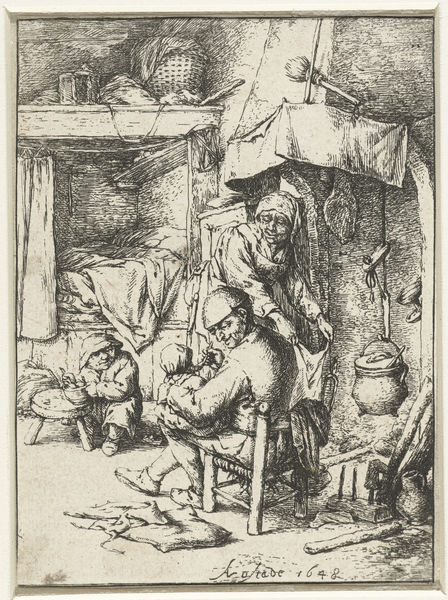
Titel: Vader met kind op schoot in interieur
Künstler: Adriaen van Ostade
Standort: Amsterdam
Institution: Rijksmuseum
Schlagwörter: feuer, mann, frau, holz, stuhl, zeichnung, zimmer, blick, kleidung, signatur, eltern, familie, kind, mutter, vater, kamin, kinder, grafik, hocker, schemel, essen, spielen, zopf, bett, korb, besen, schoß, druck, druckgraphik, druckgrafik, schraffur, radierung, hausfrau, pinsel, küche, märchen, kochen, himmelbett, kessel, herd, alkoven, wohnstube, vatter, großeltern, holzscheitel, 1648